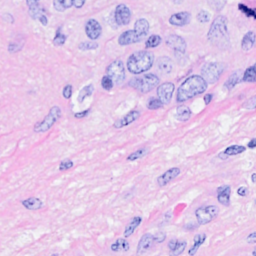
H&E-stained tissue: Breast